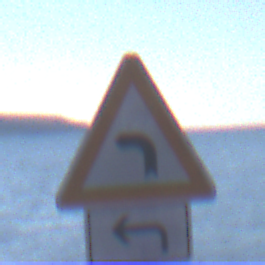
Verkehrszeichen: KurveLinks
Zusatzzeichen unten: RichtungsangabeDurchPfeile2
Umgebung: Outdoor, Nature
Tageszeit: MorningAfternoon
Wetter: Clear
Licht: Natural
Jahreszeit: NotSpecified
Kontrast: HighContrast